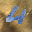
Label: 4